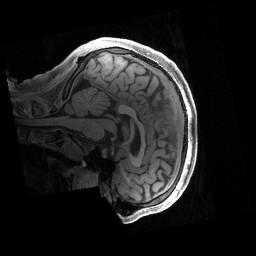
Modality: T1w
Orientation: sagittal
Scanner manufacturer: siemens
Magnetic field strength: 3 T
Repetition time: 2.4 s
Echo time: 0.00222 s